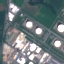
Label: Industrial